Question: How to pop a dialog box like one below /iframe above the webpage content disabling the web page content using html/css/javascript.
eg:when you click login in IMDB
pls do help
Thanks in advance

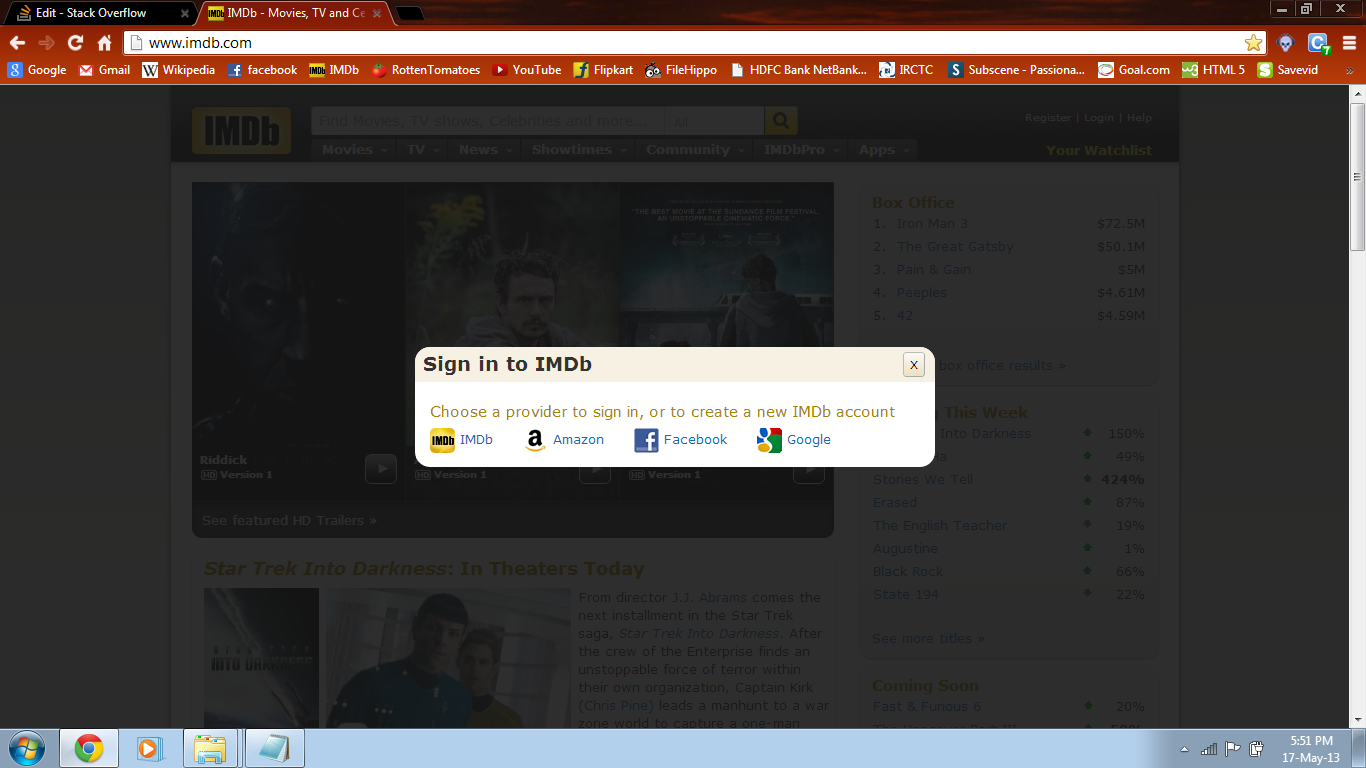
Answer: I think what you need is this <URL>
You should configure it as a modal, so the main page is disabled. You also can give the style you want or create your own with <URL>
'''
$(function() {
$( "#dialog-modal" ).dialog({
height: 140,
modal: true
});
});
'''
If it helps, I've created a jsfiddle with the example in the official doc.
<URL>